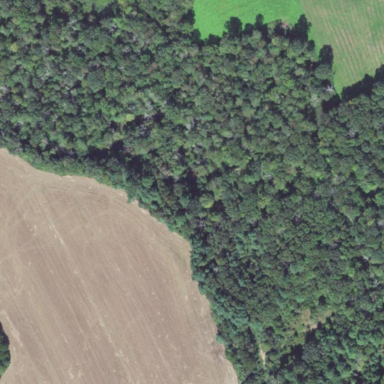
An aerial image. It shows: Mixed leaf woodland.